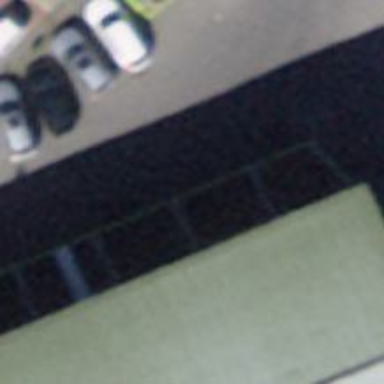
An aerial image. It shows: Car wash facility.